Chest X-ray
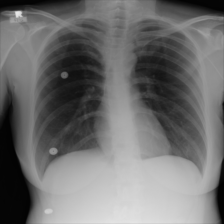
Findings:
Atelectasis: negative
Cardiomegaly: negative
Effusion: negative
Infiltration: negative
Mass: negative
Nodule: negative
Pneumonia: negative
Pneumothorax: negative
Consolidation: negative
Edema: negative
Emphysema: negative
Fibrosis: negative
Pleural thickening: negative
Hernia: negative